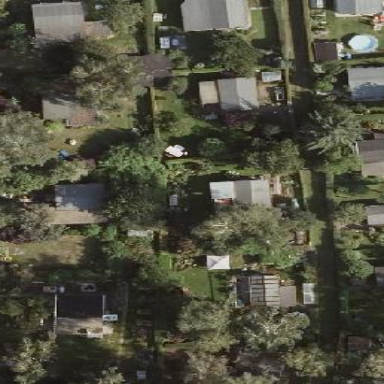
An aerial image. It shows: Plot within allotments.